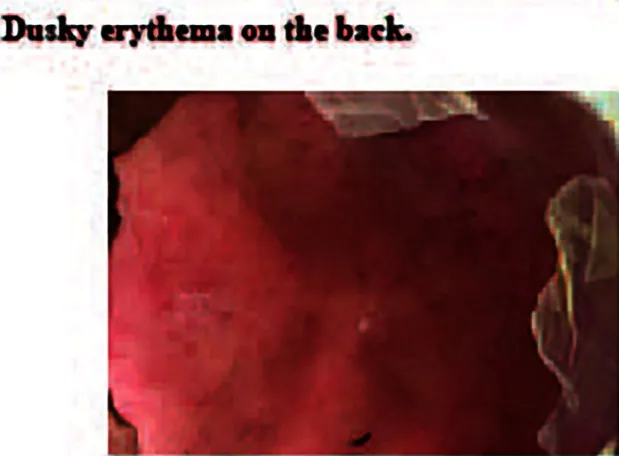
Toxic epidermal necrolysis. (B) Toxic epidermal necorlysis after one week of hospitalization.
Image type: endoscopy (other_endoscopy)